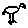
Label: bird